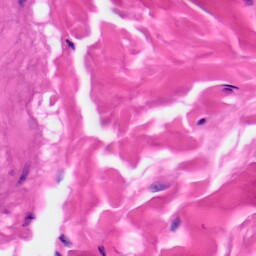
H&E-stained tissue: Skin